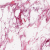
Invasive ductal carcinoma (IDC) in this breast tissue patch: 0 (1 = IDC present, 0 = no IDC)